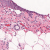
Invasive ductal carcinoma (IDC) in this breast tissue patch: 0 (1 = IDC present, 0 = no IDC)